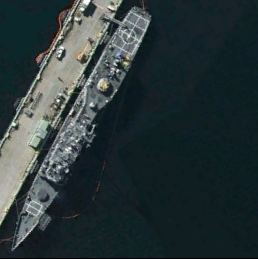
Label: cruiser